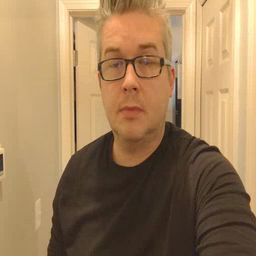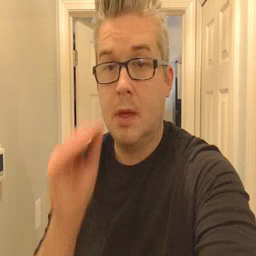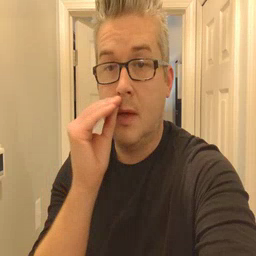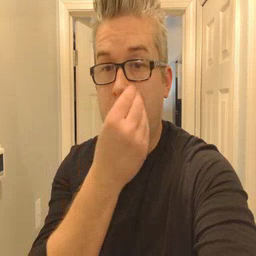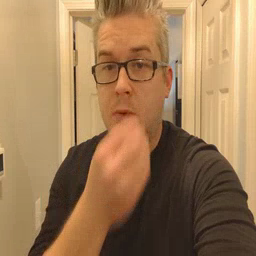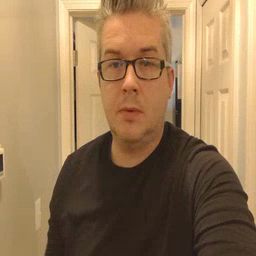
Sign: flower